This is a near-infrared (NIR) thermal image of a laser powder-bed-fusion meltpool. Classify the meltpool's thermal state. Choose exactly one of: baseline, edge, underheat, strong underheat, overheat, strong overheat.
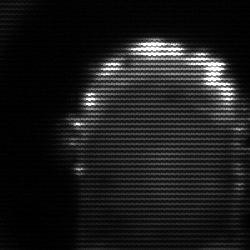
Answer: baseline